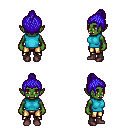
a pixel art fantasy rpg character, female body template, orc, green skin, teal sleeveless shirt, gold greaves, blue short topknot hairstyle, maroon shoes, four views (front, back, left, right), 2x2 character sprite sheet, small pixel art, hard edges, no anti-aliasing